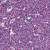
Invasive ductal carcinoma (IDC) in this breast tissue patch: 1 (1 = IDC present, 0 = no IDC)